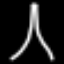
Label: The Eiffel Tower